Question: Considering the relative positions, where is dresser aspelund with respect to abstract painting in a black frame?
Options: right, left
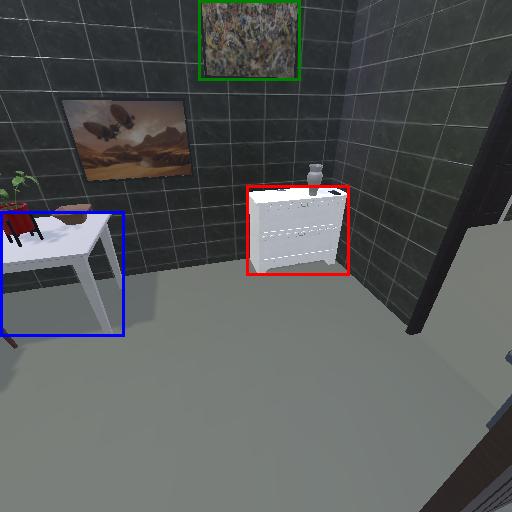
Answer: right